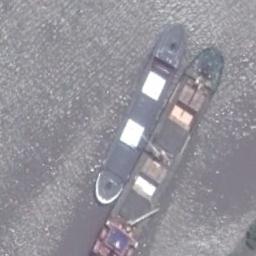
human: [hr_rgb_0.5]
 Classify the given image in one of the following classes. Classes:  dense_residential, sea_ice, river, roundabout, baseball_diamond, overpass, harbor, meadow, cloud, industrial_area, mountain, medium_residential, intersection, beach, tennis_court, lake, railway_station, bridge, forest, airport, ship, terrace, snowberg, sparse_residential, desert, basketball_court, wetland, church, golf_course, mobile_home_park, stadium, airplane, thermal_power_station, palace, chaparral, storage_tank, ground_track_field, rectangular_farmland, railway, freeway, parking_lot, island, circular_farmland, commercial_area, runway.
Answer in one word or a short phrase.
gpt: ship